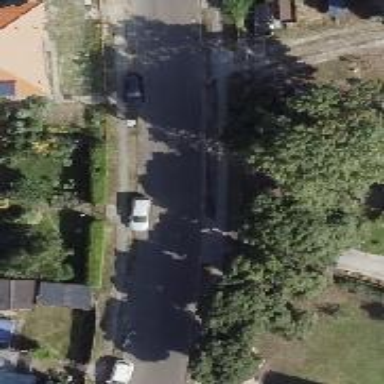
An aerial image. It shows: Residential road with separate asphalt sidewalk.